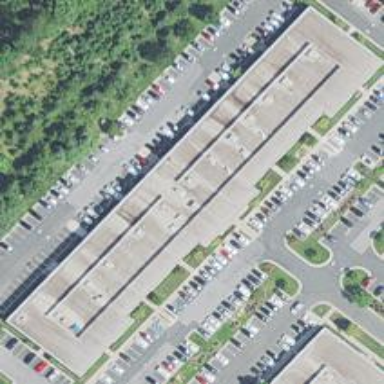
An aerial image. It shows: Office building.